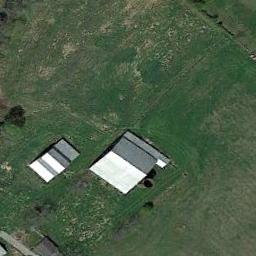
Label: sparse_residential